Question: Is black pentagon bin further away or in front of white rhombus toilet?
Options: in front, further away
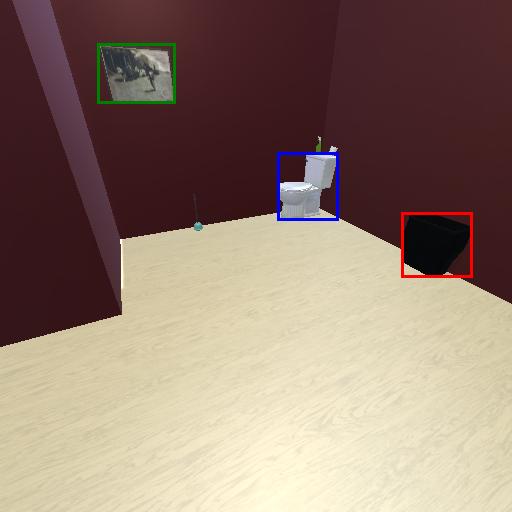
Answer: in front